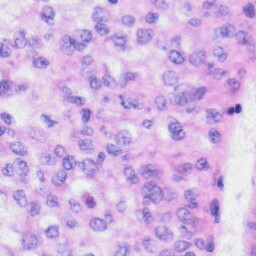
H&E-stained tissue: Liver